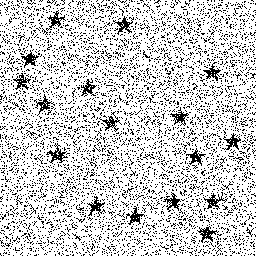
Squares: 0
Triangles: 0
Stars: 17
Total shapes: 17